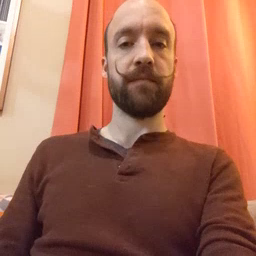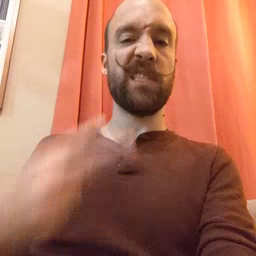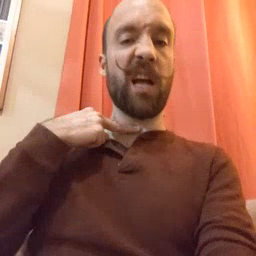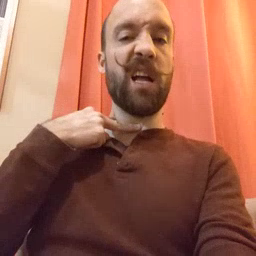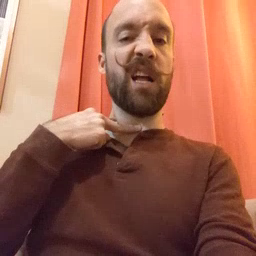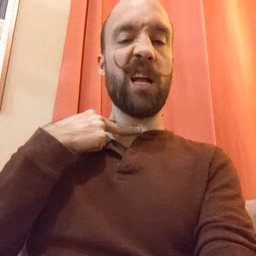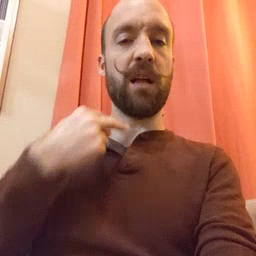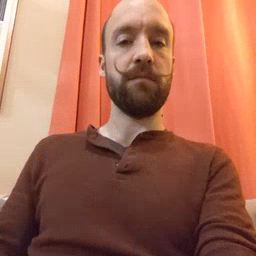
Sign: stuck